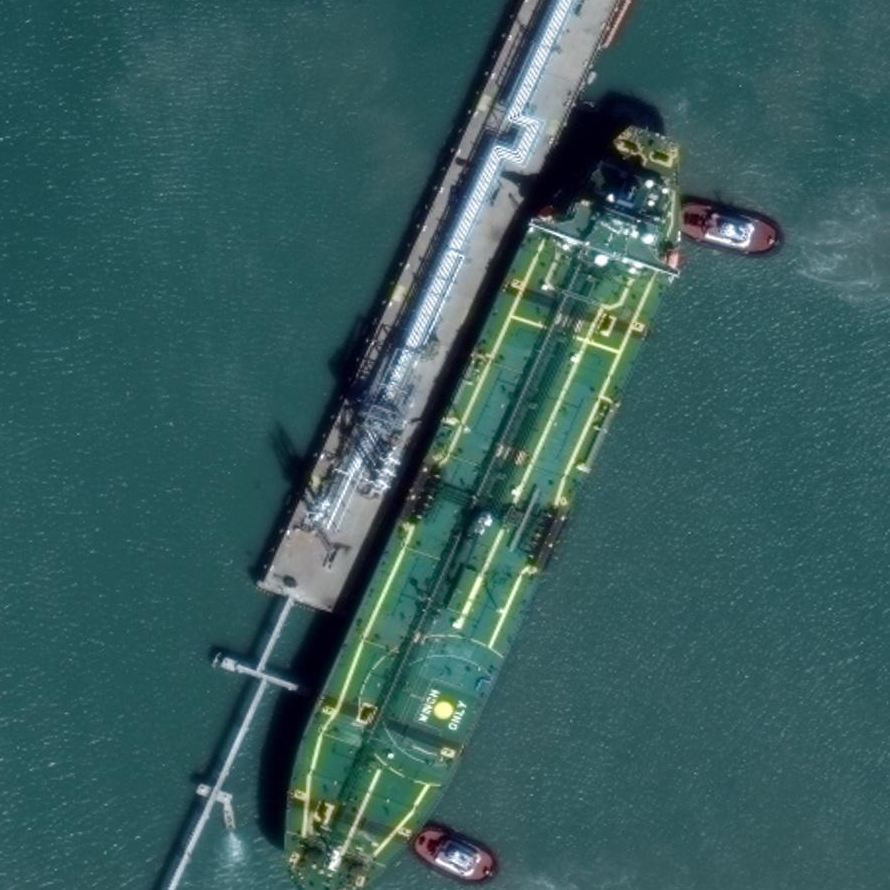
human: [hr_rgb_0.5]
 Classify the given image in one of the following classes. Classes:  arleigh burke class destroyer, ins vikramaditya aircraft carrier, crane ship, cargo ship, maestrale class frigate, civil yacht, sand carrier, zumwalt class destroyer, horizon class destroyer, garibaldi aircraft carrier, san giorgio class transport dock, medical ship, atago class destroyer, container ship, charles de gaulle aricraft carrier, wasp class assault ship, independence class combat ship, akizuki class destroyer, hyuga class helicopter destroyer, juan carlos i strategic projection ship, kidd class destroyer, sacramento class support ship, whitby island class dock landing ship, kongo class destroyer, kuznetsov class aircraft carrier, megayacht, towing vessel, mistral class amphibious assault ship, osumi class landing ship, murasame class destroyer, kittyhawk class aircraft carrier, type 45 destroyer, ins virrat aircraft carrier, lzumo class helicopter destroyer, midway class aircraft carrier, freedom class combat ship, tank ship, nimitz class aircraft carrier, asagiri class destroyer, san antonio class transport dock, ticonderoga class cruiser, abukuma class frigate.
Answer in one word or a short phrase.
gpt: Tank ship